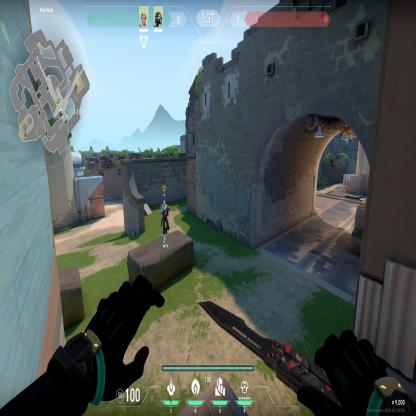
Label: teammate